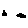
Label: bird